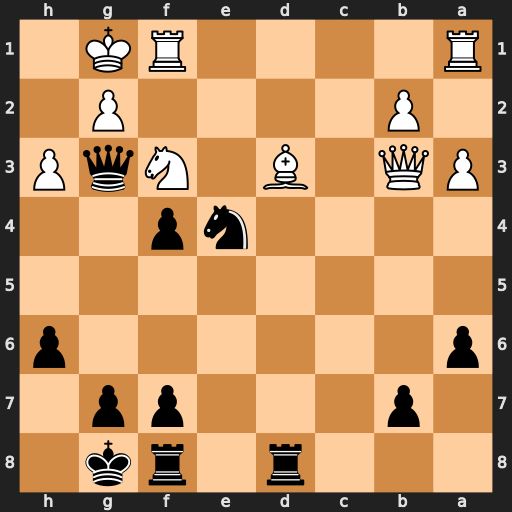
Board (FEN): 3r1rk1/1p3pp1/p6p/8/4np2/PQ1B1NqP/1P4P1/R4RK1
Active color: b
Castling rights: -
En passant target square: -
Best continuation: Nc5 Qc3 Nxd3